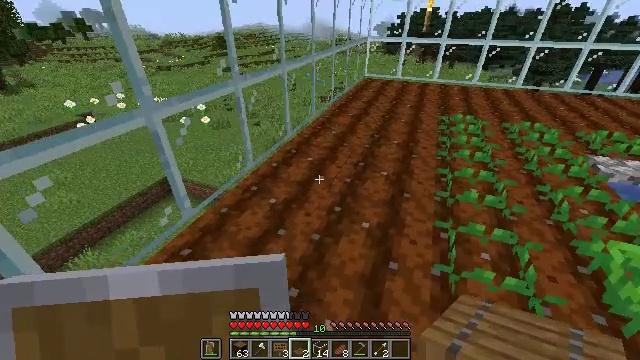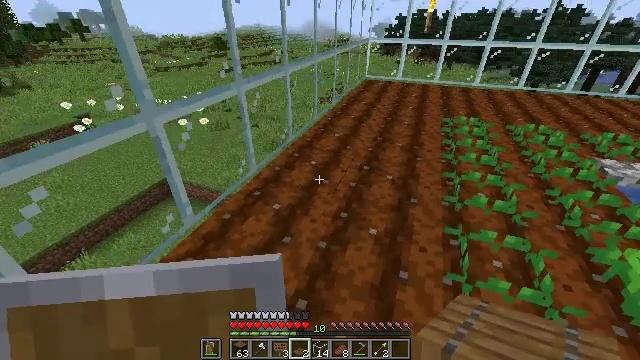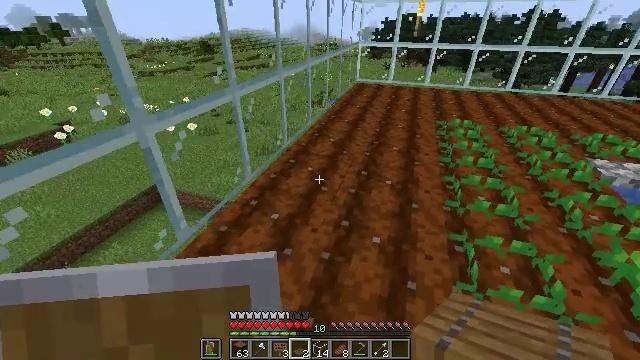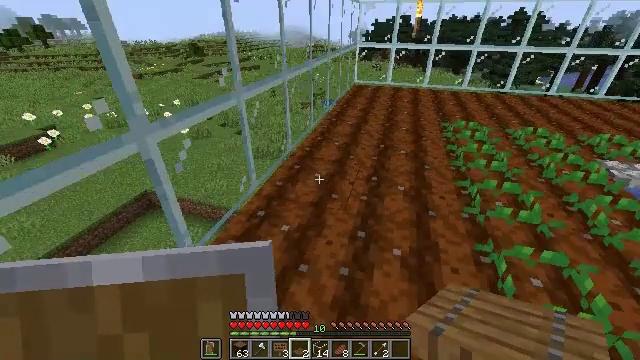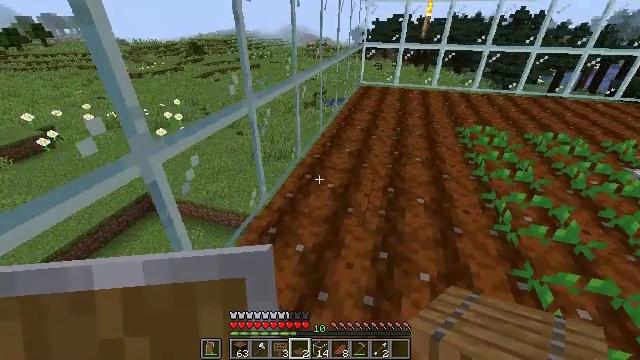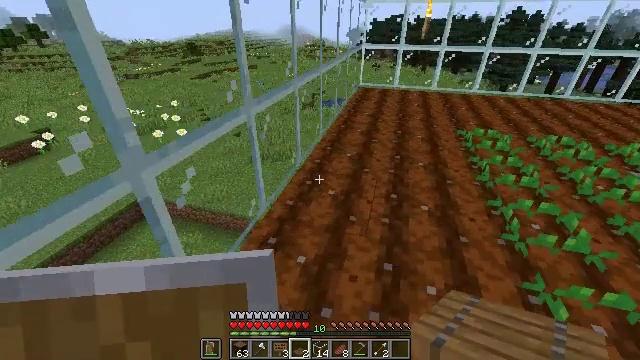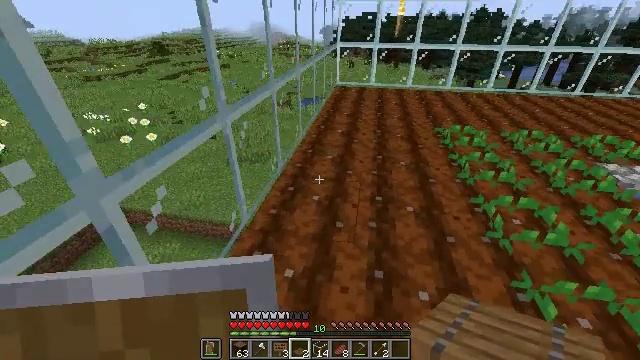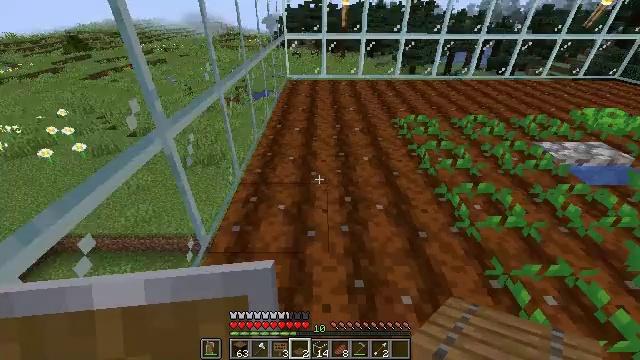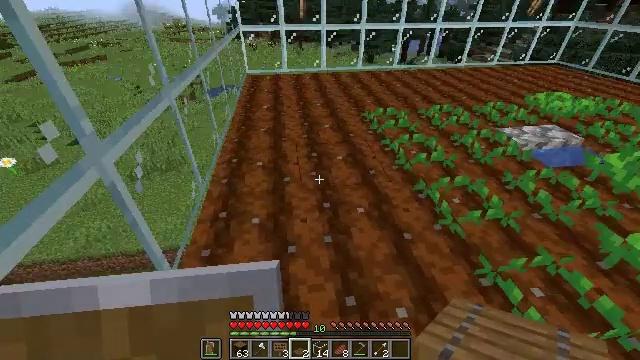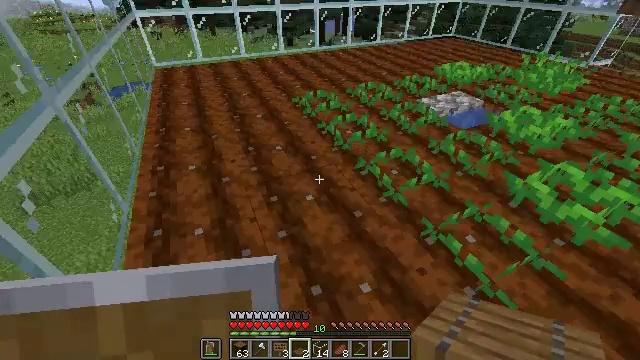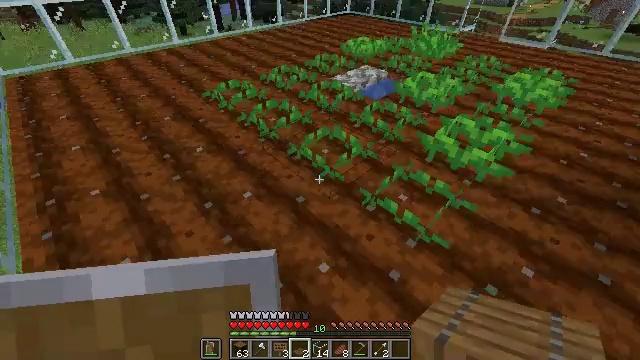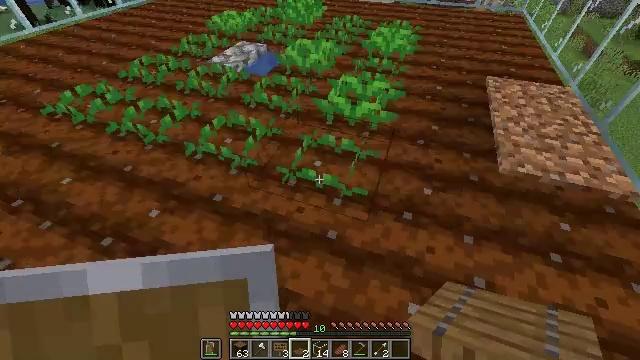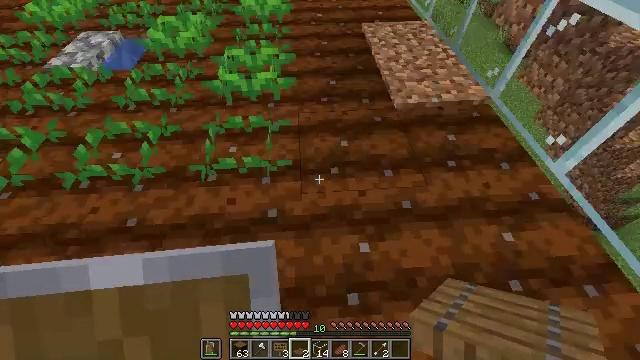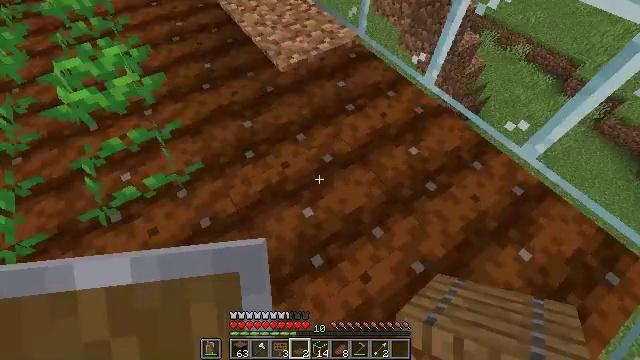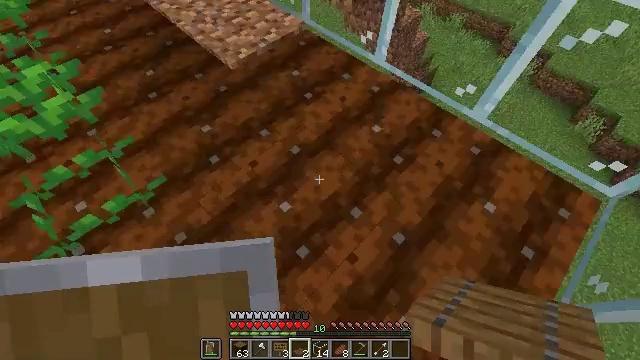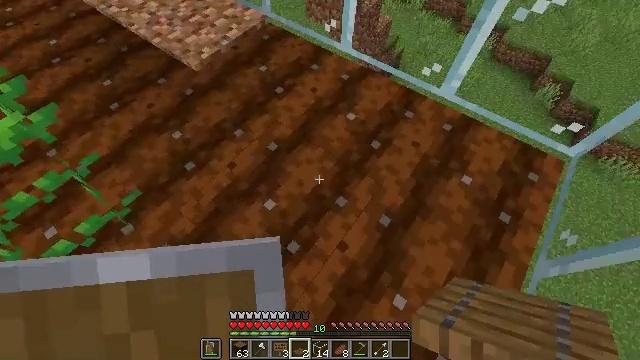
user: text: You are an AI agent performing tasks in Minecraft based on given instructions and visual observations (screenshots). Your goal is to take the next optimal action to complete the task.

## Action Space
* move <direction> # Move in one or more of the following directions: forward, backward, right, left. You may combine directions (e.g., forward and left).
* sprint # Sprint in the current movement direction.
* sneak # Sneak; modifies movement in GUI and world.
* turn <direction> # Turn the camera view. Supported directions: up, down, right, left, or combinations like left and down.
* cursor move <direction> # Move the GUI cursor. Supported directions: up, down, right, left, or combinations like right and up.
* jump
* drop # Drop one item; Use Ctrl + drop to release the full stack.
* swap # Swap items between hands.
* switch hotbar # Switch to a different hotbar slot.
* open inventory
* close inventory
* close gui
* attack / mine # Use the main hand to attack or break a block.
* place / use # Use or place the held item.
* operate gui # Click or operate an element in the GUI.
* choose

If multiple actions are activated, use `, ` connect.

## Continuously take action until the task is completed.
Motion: motion action
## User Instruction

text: Harvest the spruce door from its frame.
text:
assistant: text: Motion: move forward and move left
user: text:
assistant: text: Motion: move forward and move left, turn right
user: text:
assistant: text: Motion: move forward and move left, turn right
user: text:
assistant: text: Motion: move forward
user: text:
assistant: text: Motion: move forward
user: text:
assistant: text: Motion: move forward, turn right
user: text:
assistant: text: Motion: move forward, turn right and down
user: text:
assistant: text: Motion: turn right and down
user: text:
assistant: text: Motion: turn right and down
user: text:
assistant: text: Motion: turn right and down
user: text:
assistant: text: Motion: turn right and down
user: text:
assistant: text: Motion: turn right and down
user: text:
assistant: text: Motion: turn right and down
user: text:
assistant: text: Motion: turn right and down
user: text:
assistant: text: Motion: turn right and down
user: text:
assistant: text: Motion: turn right
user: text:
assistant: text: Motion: turn right
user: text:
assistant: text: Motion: turn right
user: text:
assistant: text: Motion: no_op
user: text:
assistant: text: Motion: no_op
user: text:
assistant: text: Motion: no_op
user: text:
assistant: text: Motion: move right
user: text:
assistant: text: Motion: move right
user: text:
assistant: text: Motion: move right
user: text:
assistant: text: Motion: turn left and down
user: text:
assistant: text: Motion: turn left and down
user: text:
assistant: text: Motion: turn left and down
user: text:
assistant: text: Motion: turn left and down
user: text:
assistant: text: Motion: turn left and down
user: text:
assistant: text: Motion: turn left and down